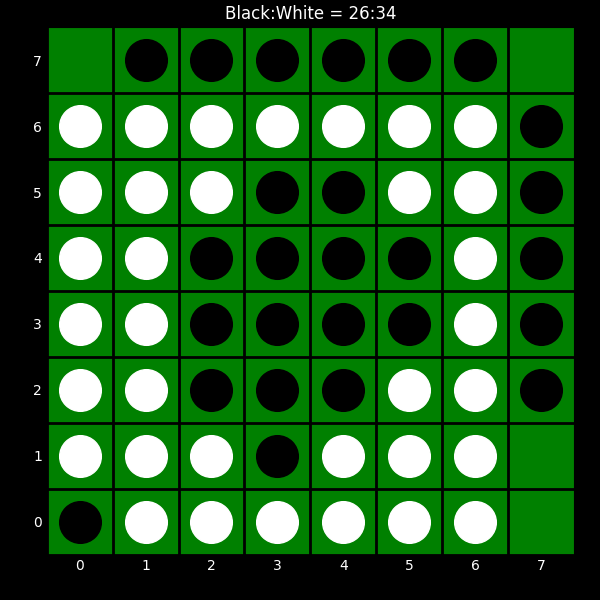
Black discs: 26
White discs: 34